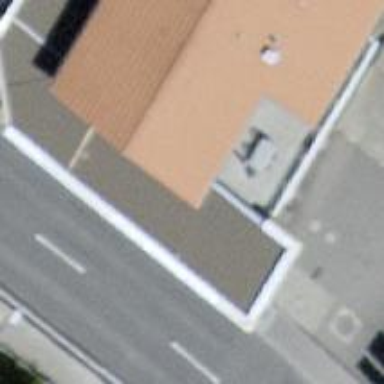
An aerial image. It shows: Fuel station.